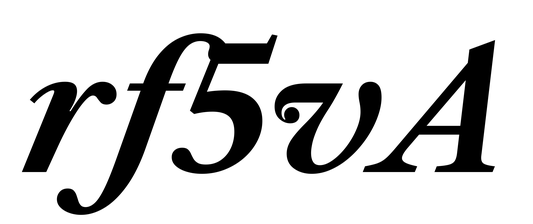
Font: LibreCaslonText-Italic_Bold_Italic